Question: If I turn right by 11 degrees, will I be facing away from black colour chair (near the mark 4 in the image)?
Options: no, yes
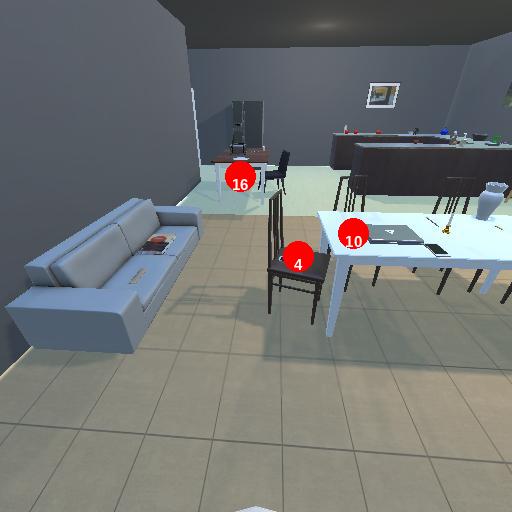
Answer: no